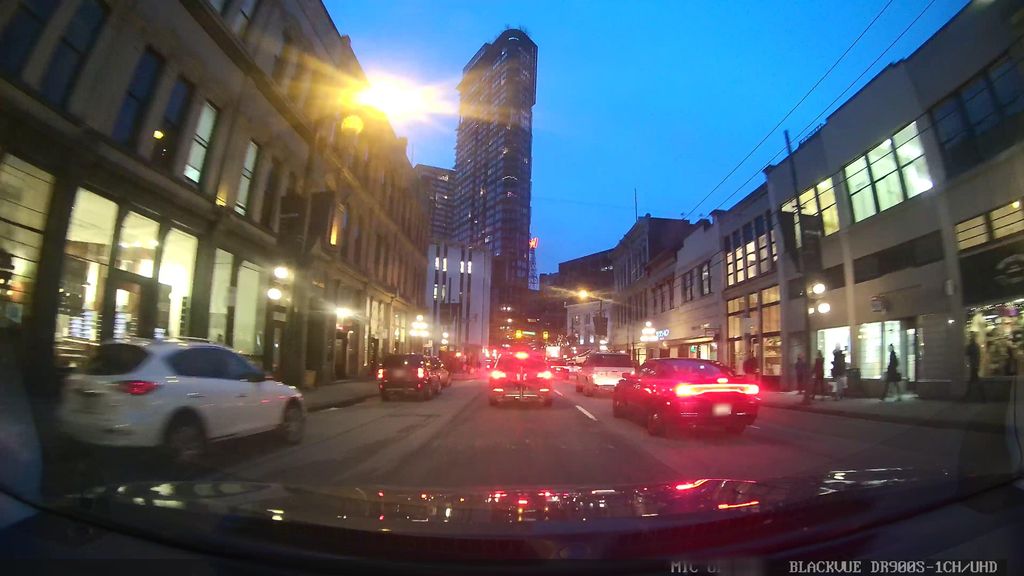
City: vancouver